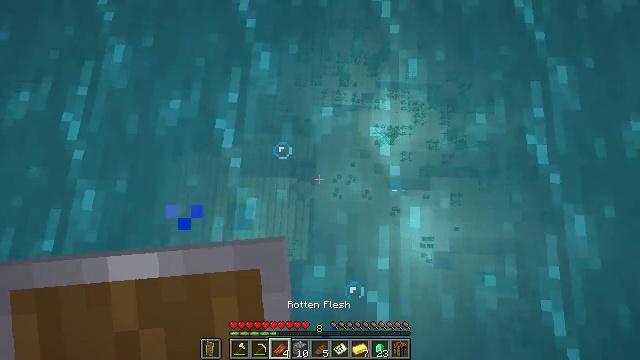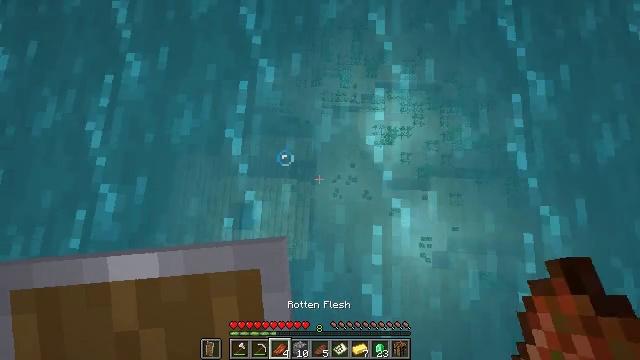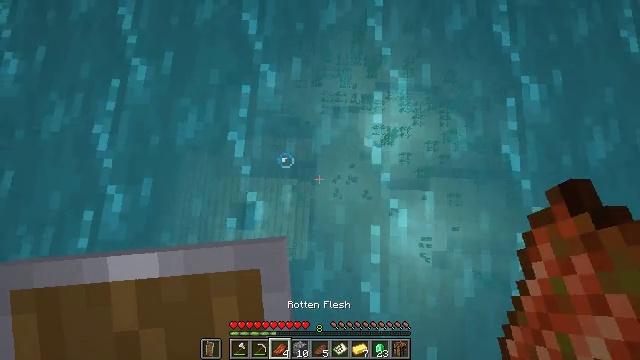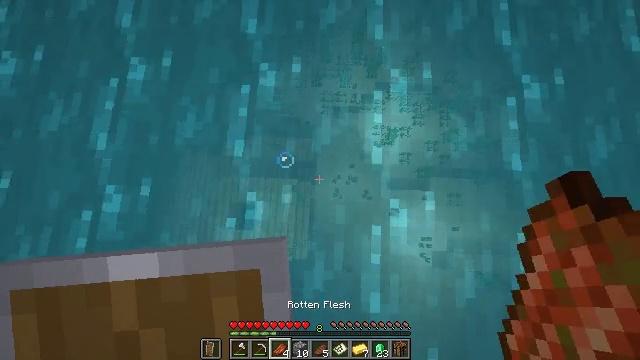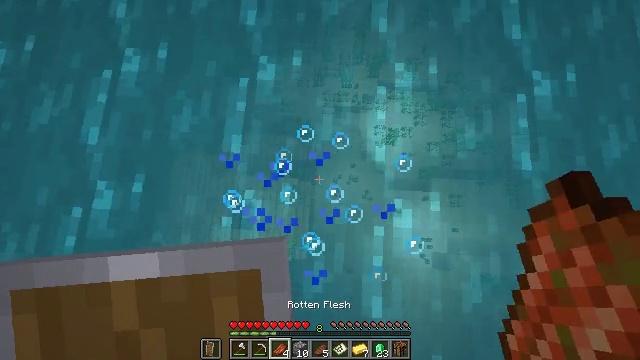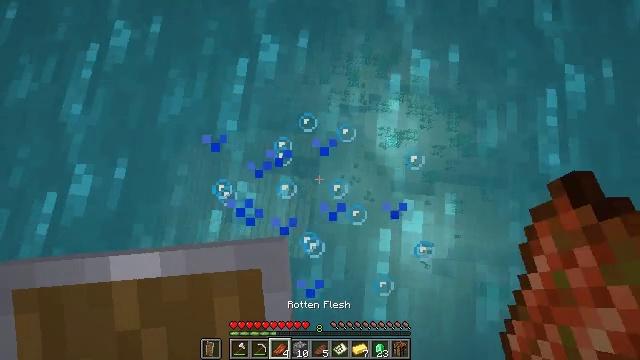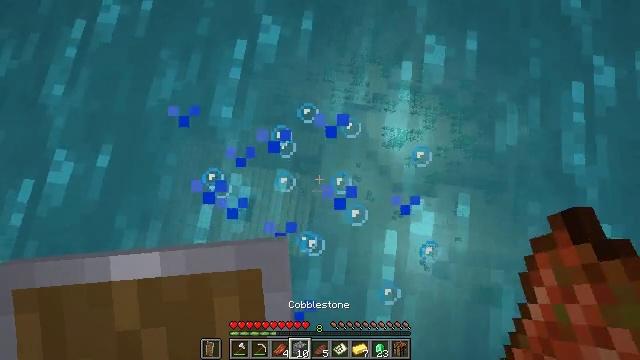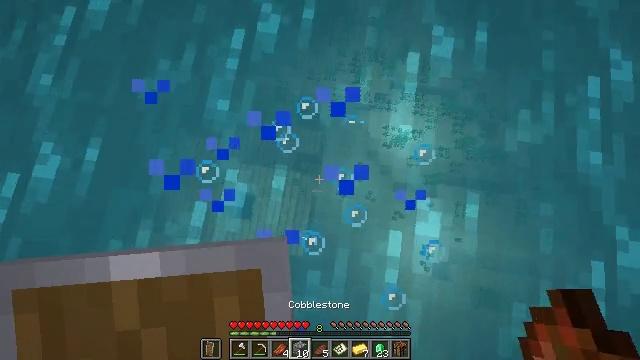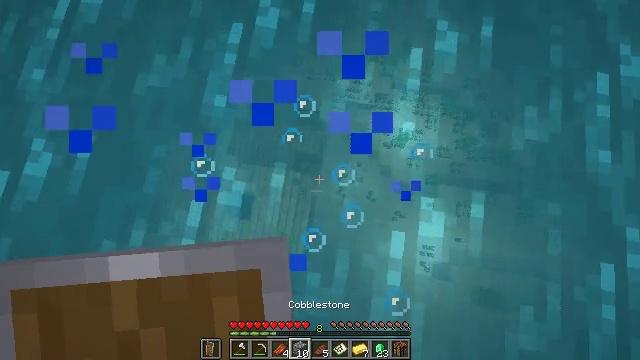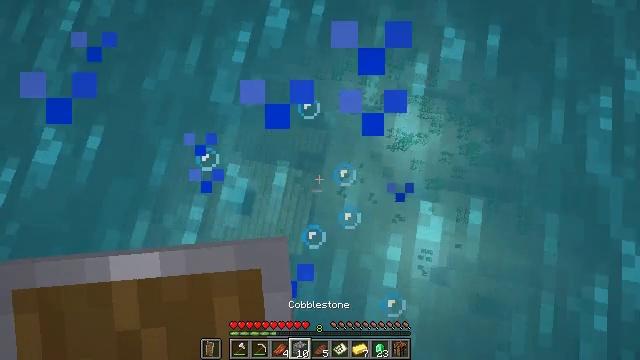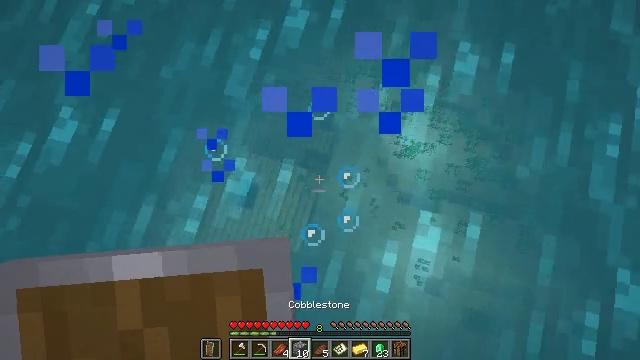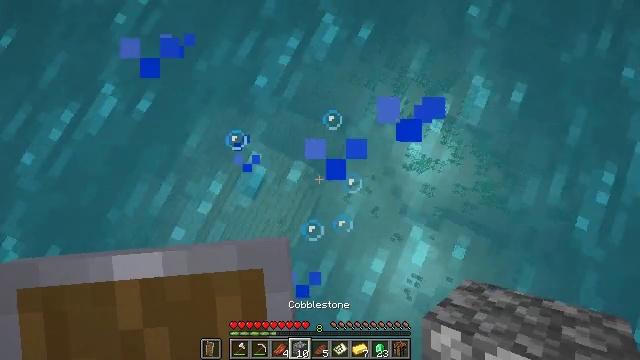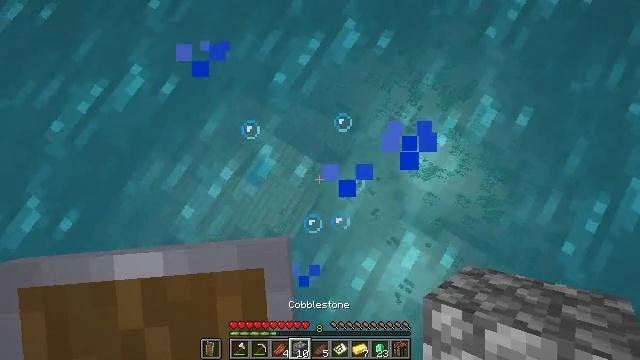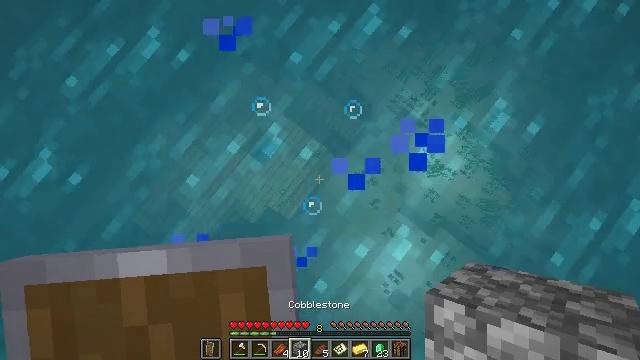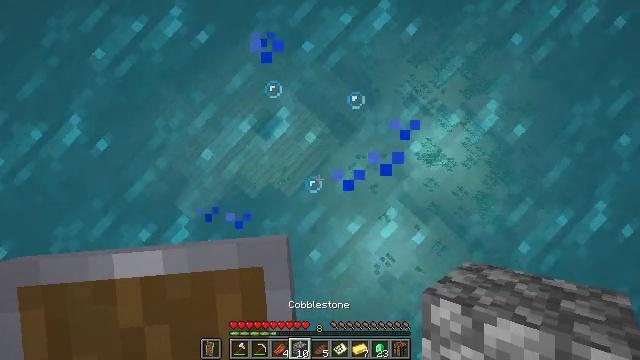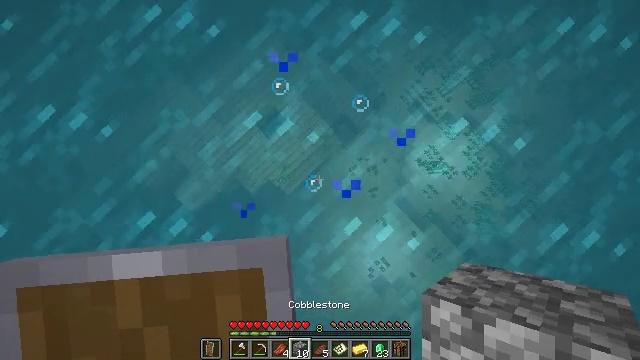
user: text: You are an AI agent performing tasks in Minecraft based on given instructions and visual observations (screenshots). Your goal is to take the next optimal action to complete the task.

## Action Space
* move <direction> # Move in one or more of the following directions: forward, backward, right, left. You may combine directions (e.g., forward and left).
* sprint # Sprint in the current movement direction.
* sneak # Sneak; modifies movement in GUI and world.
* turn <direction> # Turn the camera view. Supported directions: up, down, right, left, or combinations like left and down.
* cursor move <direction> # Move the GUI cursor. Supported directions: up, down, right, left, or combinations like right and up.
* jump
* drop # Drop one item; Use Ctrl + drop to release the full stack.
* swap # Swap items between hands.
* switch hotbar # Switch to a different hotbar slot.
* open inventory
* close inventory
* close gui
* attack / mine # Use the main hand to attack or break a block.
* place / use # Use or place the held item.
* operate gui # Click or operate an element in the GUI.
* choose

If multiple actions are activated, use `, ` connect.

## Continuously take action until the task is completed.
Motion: motion action
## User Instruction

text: Remove a filled map from the inventory.
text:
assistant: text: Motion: jump
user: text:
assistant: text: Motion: jump
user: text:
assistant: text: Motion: jump
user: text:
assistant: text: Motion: jump
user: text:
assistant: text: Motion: turn left, jump
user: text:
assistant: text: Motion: turn left, jump
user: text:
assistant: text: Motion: jump
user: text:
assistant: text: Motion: jump
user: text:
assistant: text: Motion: turn left, jump
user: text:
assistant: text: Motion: turn left, jump
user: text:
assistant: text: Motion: turn left, jump
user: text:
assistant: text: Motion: turn left and down, jump
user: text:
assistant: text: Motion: turn left and down, jump
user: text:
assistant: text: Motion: turn left and down, jump
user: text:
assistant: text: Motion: turn left and down, jump
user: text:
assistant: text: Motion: turn down, jump
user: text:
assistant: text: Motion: jump
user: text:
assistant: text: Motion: jump
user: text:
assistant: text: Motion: turn left, jump
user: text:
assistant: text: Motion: turn left, jump
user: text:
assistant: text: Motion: turn left and up, jump
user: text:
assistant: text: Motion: turn left and up, jump
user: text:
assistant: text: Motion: jump
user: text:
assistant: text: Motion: jump
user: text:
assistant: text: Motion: jump
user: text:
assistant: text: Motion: jump
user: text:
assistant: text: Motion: jump
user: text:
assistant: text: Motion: jump
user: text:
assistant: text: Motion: jump
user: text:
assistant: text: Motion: jump